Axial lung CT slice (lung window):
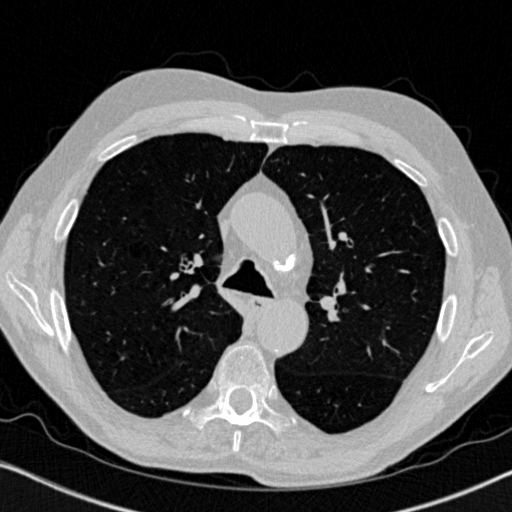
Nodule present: no